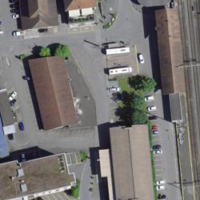
EUNIS habitat code: 54
Species observed at this site:
Milvus milvus